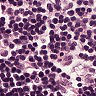
Metastatic tissue present: no